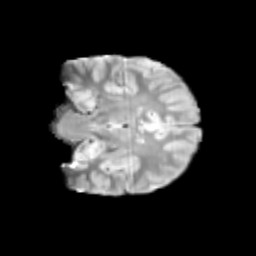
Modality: T2w
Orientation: coronal
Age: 11
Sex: male
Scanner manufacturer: siemens
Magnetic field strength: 3 T
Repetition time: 3.8 s
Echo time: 0.07 s